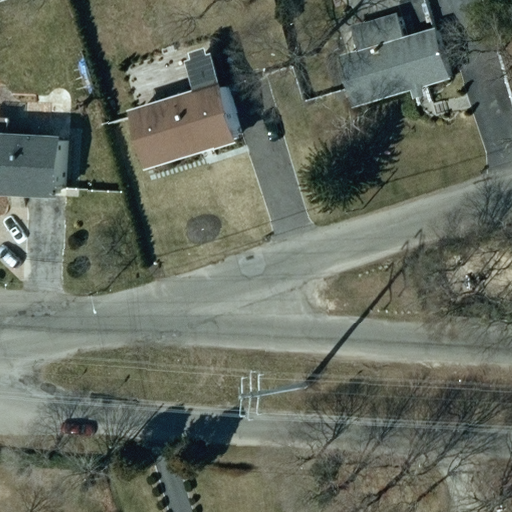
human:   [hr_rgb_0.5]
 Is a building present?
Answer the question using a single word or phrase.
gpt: yes

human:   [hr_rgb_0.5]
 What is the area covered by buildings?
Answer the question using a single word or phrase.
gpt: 805m2

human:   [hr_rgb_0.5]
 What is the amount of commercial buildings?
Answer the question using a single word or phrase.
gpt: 0

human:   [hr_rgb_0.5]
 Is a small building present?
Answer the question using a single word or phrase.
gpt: yes

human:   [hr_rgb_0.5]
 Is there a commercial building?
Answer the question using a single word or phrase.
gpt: no

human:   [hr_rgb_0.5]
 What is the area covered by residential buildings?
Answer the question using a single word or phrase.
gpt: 805m2

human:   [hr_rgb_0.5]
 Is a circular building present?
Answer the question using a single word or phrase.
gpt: no

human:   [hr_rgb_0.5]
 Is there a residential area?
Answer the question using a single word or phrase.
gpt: yes

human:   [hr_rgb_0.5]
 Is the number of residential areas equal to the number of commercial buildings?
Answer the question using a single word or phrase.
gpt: no

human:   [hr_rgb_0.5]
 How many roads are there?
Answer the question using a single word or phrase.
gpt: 3

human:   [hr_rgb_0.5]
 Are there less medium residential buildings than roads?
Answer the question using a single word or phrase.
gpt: no

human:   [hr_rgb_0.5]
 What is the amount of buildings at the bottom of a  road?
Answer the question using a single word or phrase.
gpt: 0

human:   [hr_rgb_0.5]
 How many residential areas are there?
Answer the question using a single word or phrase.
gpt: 1

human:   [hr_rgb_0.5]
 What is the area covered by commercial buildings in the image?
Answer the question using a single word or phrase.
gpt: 0m2

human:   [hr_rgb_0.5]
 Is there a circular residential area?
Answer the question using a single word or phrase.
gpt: no

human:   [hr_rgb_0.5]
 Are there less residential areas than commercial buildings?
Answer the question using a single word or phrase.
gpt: no

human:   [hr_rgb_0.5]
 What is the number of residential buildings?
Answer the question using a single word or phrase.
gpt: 4

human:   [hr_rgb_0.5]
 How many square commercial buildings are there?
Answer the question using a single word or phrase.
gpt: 0

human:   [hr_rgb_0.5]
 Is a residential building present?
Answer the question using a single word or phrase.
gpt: yes

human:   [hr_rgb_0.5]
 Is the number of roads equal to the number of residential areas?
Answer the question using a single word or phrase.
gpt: no

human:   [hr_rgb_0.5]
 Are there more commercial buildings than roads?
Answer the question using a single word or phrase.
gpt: no

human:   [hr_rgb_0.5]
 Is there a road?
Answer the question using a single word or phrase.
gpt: yes

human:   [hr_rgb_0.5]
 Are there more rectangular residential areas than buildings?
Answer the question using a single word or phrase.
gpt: no

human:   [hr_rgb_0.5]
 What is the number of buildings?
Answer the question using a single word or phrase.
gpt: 4

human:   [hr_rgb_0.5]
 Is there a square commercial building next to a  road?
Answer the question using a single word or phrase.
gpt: no

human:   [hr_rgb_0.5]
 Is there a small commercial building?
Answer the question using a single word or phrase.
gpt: no

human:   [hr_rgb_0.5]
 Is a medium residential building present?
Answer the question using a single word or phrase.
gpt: yes

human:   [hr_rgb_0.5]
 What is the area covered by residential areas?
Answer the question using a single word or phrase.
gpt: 10619m2

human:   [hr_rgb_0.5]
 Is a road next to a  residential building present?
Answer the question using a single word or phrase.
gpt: yes

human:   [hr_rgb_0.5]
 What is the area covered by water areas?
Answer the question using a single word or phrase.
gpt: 0m2

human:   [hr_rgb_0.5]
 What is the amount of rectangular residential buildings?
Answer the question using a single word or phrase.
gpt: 1

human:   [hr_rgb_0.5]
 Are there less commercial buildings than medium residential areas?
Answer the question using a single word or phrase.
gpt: no

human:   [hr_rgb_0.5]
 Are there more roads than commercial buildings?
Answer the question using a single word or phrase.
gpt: yes

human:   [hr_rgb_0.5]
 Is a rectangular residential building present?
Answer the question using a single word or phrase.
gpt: yes

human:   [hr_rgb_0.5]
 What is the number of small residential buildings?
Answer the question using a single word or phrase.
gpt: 1

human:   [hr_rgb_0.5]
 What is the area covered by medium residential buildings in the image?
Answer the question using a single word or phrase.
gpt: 768m2

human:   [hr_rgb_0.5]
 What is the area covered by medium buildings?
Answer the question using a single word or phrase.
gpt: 768m2

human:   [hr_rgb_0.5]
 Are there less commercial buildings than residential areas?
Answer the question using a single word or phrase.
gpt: yes

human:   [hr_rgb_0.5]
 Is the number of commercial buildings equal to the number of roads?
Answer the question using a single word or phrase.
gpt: no

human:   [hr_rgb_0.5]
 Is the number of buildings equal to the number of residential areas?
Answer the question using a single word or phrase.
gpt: no

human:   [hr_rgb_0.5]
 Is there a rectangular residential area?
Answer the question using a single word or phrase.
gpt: yes

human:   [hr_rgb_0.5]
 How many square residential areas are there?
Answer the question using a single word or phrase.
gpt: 0

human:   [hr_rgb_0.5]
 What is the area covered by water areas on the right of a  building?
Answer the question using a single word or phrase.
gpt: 0m2

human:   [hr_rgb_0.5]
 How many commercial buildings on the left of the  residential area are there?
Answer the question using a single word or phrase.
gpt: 0

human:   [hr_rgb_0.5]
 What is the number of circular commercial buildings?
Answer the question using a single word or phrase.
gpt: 0

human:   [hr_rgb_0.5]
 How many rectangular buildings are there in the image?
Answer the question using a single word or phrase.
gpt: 1

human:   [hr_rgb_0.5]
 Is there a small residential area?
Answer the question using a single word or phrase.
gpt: no

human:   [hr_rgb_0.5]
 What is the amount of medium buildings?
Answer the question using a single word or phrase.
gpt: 3

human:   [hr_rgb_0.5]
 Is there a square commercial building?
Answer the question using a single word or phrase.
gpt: no

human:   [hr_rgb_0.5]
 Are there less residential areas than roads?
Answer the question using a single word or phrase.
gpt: yes

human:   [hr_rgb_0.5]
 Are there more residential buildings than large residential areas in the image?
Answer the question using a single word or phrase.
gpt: yes

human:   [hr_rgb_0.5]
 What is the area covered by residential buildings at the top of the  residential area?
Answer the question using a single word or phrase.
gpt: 805m2

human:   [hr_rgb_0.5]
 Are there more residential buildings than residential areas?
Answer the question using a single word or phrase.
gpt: yes

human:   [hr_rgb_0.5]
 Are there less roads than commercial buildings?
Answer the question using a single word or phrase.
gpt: no

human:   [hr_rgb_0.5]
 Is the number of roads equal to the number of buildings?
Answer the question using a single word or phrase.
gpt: no

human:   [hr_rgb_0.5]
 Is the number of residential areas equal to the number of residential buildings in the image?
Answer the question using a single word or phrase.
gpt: no

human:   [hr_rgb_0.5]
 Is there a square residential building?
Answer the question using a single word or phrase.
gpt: no

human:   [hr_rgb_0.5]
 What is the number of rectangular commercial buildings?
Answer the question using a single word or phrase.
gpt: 0

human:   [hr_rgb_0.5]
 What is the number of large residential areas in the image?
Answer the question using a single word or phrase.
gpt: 1

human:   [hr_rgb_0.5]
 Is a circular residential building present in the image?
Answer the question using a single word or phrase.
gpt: no

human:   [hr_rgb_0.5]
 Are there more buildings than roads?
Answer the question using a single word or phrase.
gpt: yes

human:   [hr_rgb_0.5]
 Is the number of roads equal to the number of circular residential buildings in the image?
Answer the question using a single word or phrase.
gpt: no

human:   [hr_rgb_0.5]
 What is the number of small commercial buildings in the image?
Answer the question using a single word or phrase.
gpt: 0

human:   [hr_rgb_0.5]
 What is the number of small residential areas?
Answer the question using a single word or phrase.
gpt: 0